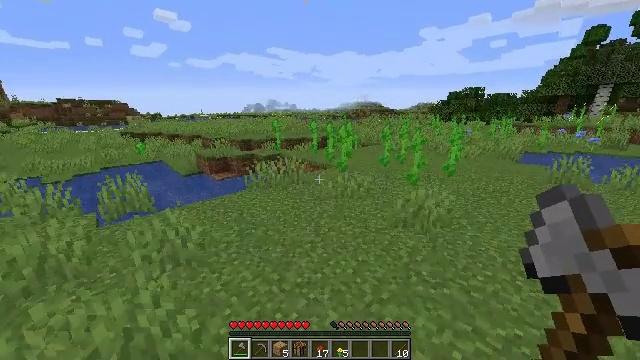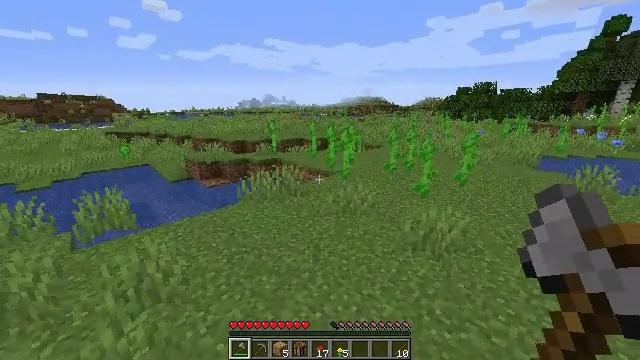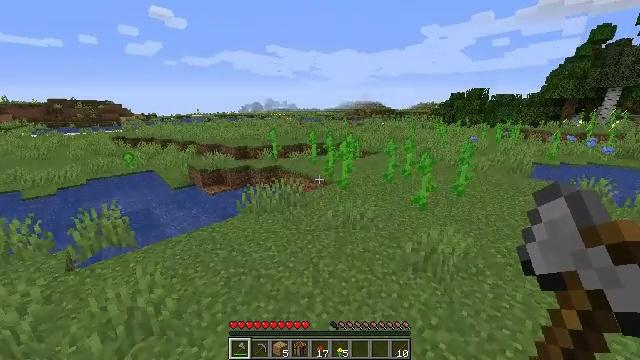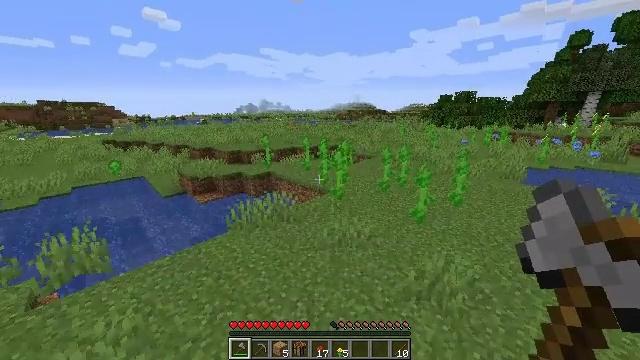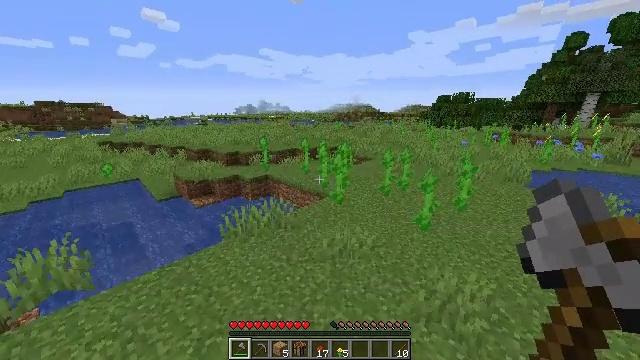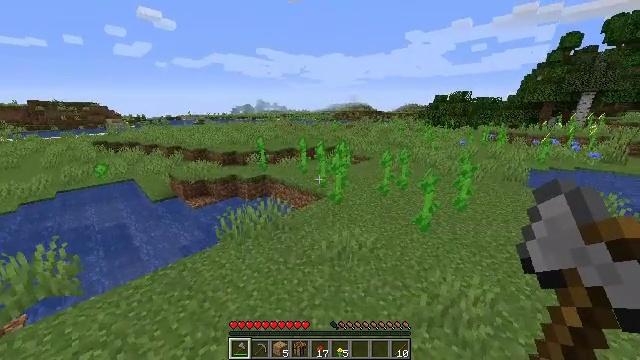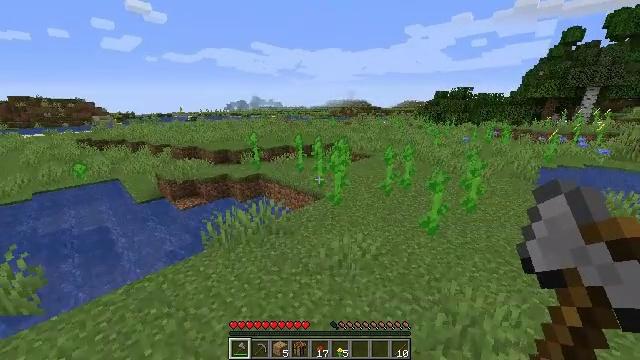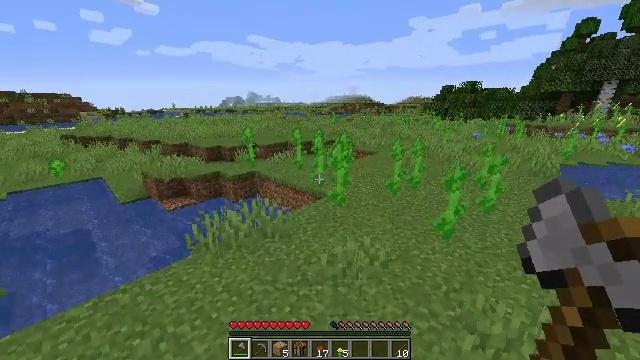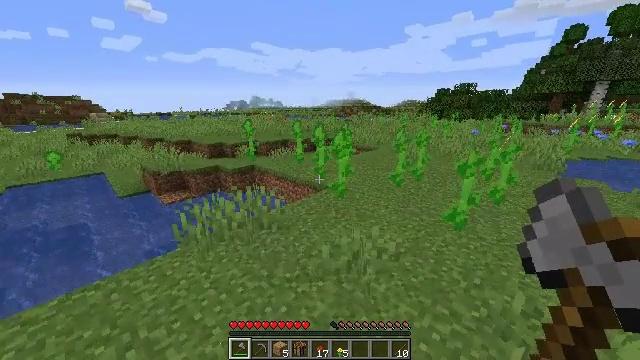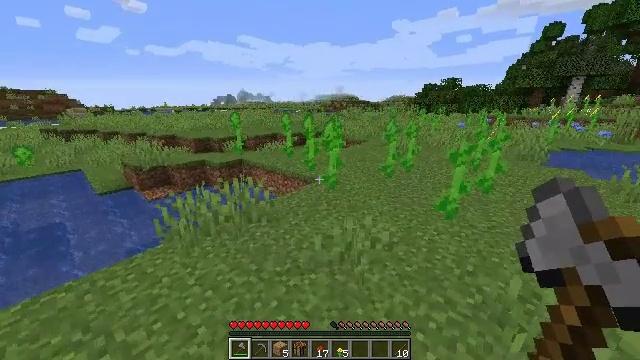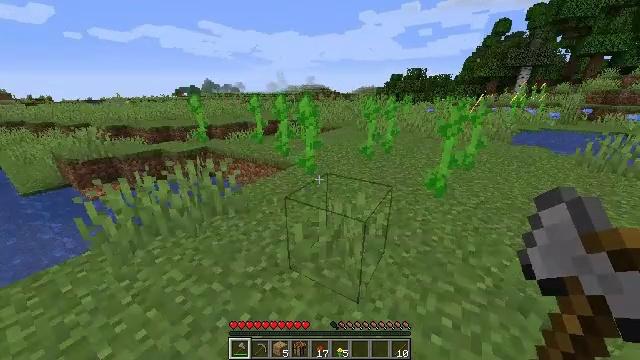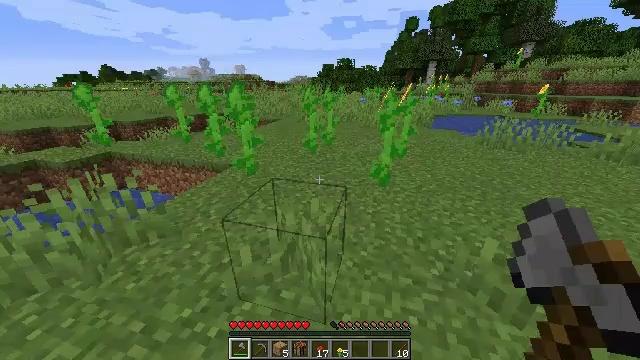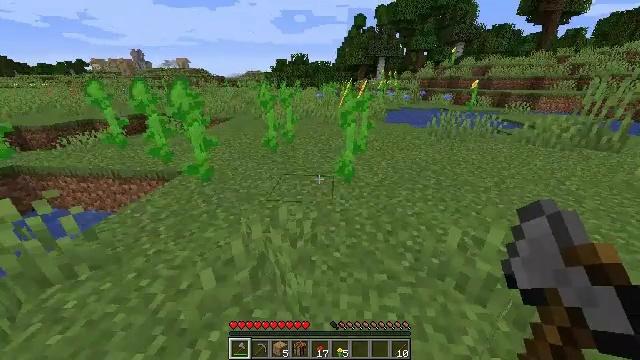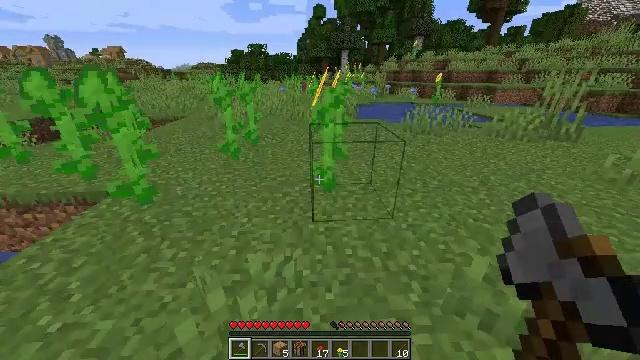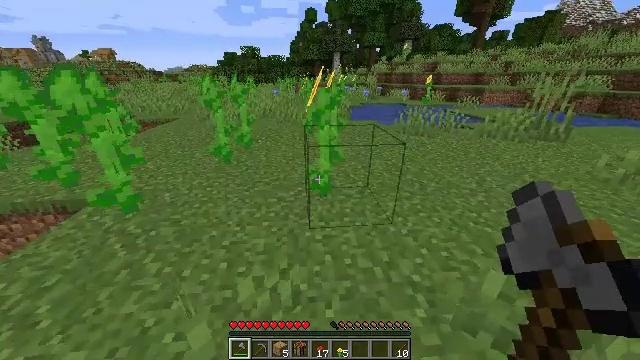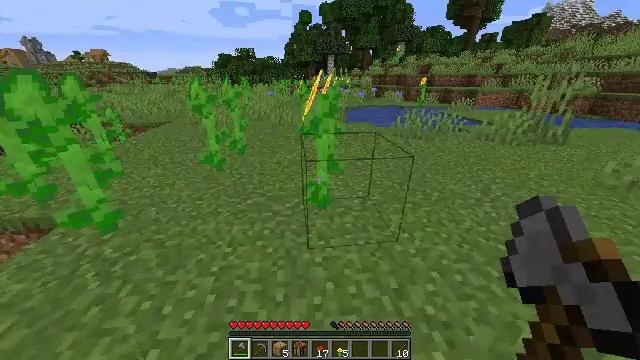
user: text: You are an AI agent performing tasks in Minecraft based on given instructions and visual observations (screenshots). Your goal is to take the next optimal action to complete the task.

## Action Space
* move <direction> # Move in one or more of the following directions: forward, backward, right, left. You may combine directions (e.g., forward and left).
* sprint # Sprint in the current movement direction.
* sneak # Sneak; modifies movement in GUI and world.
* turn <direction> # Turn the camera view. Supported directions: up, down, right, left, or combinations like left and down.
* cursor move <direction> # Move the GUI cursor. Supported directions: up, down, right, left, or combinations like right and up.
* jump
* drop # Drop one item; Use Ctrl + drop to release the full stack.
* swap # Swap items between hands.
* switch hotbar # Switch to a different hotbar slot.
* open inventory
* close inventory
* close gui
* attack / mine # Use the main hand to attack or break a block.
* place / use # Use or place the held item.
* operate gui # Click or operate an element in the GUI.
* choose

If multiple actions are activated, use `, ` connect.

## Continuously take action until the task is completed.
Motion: motion action
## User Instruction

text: Break the sunflower to collect it.
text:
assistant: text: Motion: move forward, jump
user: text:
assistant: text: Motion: move forward, jump
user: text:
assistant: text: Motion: move forward, turn right, jump
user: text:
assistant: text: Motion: move forward, jump
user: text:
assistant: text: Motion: move forward, jump
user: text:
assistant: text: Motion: move forward
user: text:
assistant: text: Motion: move forward
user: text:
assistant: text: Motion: move forward
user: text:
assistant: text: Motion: move forward, turn right and down
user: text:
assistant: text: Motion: move forward, turn right and down
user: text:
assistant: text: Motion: move forward, turn right and down
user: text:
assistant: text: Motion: move forward, turn right
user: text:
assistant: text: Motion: move forward, turn right
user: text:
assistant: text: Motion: move forward, turn right
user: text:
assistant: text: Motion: move forward, turn right
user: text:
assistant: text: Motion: move forward, turn right
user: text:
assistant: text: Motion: move forward, turn right
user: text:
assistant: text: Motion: move forward
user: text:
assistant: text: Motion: move forward
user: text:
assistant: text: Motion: move forward, attack / mine
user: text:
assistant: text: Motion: move forward, attack / mine
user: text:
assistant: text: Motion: move forward
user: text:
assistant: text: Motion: move forward
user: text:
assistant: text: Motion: move forward, turn left and up
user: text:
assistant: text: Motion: move forward, attack / mine
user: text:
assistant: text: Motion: move forward, attack / mine
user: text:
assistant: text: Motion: move forward, turn right
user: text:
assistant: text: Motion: move forward, attack / mine
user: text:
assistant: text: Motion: move forward, attack / mine
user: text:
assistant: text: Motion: move forward, attack / mine